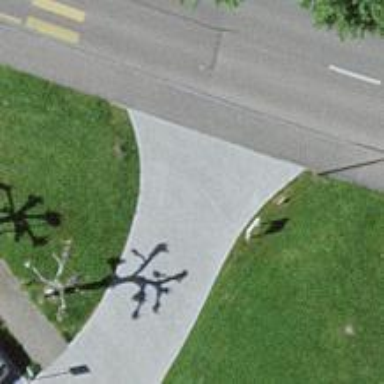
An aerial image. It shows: Unmarked crossing on the road.